Interaction volume radius: 10 \u00c5
Interaction volume height: 35 \u00c5
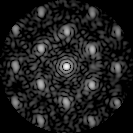
Disorder parameter: 0.4403